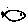
Label: fish